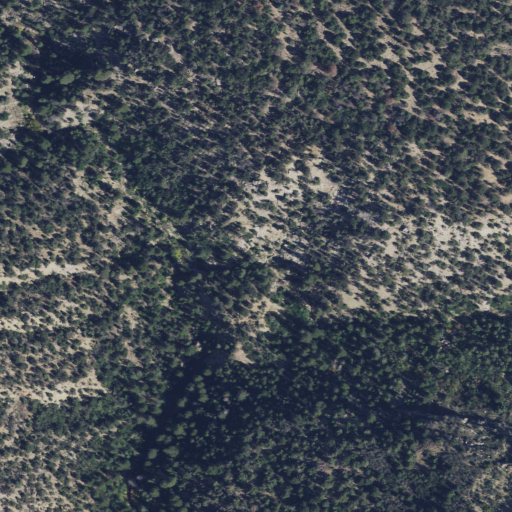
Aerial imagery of valley in Utah named Browns Hole containing only evergreen forest